The image is a wavelet scalogram (time versus scale/frequency) of a rolling-element bearing's vibration signal. What is the most likely bearing condition (normal, inner_race, outer_race, ball)?
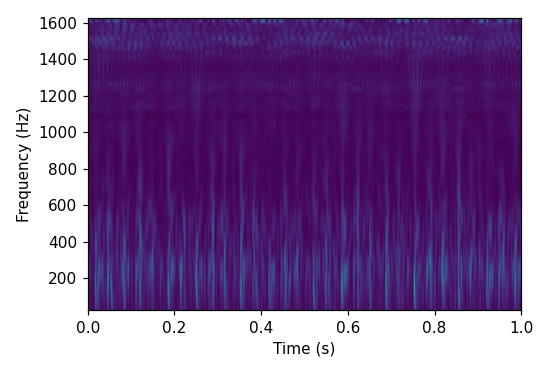
Answer: outer_race